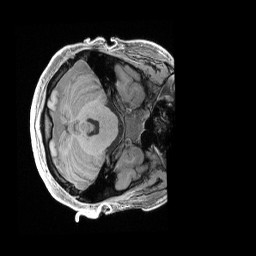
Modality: T1w
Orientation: axial
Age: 21
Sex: male
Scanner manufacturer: siemens
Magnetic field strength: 3 T
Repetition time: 2.4 s
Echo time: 0.00228 s